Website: macys
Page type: billing-address
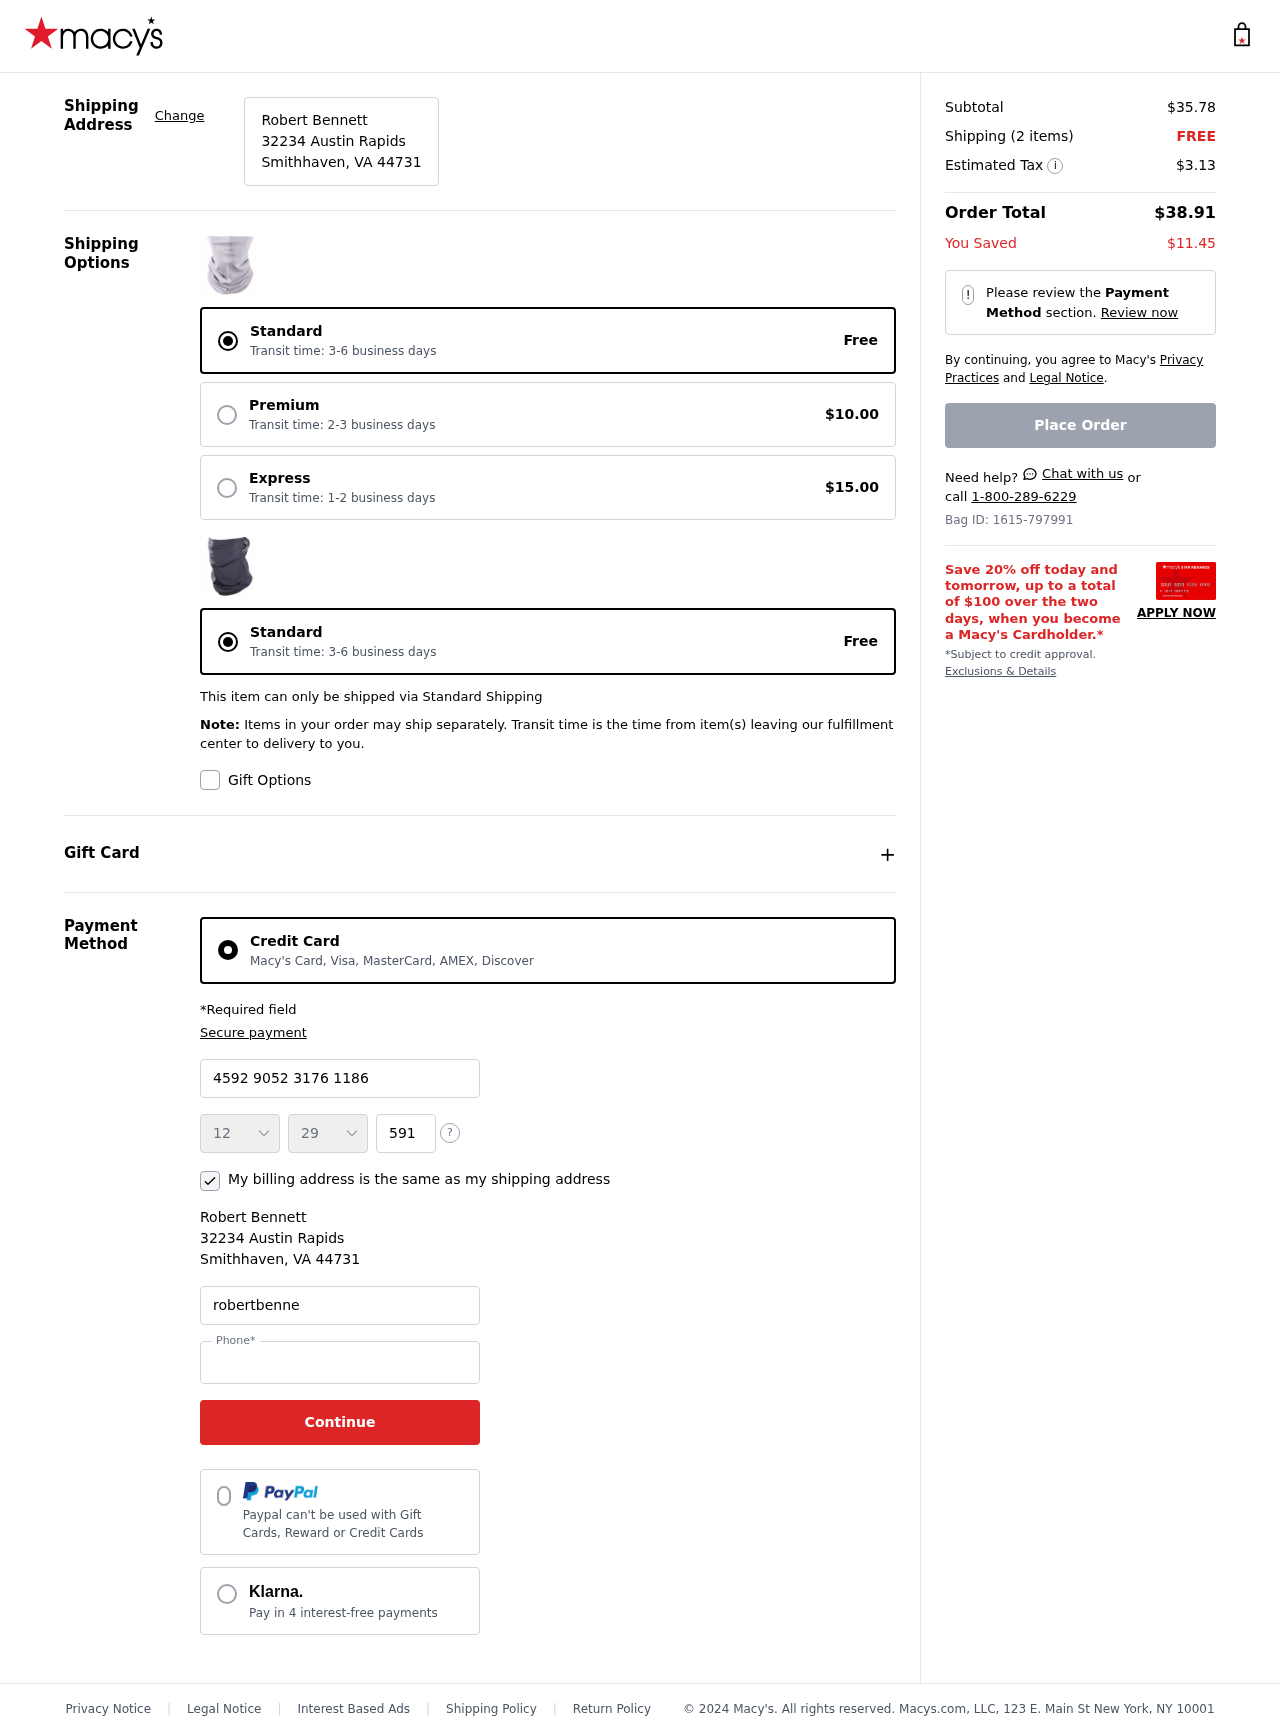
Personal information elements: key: PII_CARD_CVV
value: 591
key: PII_CARD_EXPIRY_MONTH
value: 12
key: PII_CARD_EXPIRY_YEAR
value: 29
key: PII_CARD_NUMBER
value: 4592 9052 3176 1186
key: PII_CITY_STATE_ZIP
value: Smithhaven, VA 44731
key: PII_EMAIL
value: robertbennett@yahoo.com
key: PII_FULLNAME
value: Robert Bennett
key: PII_PHONE
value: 8542677378
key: PII_STREET
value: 32234 Austin Rapids
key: PII_FULLNAME2
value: Robert Bennett
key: PII_STREET2
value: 32234 Austin Rapids
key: PII_CITY_STATE_ZIP2
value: Smithhaven, VA 44731
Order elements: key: ORDER_SUBTOTAL
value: $35.78
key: ORDER_NUM_ITEMS
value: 2
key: ORDER_SHIPPING_COST
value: FREE
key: ORDER_TAX
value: $3.13
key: ORDER_TOTAL
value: $38.91
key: ORDER_SAVINGS
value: $11.45
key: ORDER_ID
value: Bag ID: 1615-797991